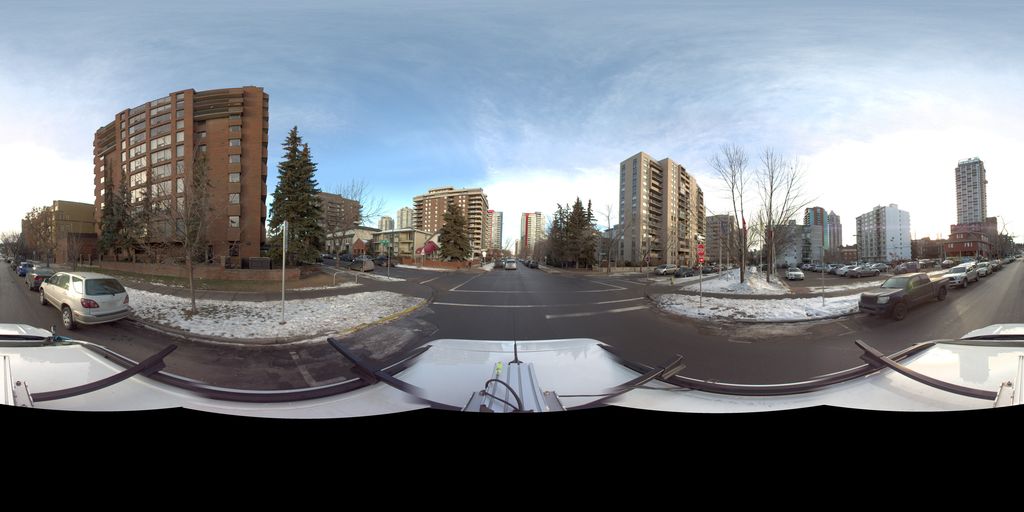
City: calgary